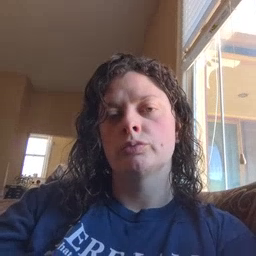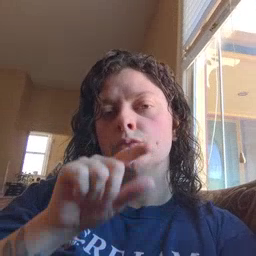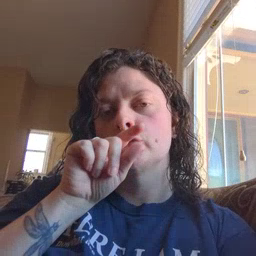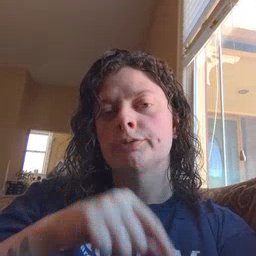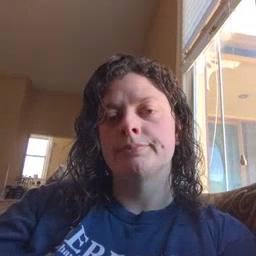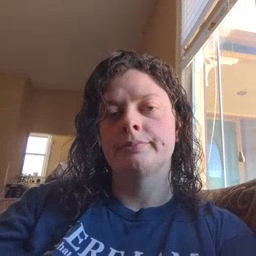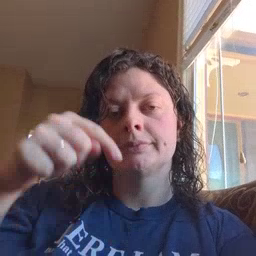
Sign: bird